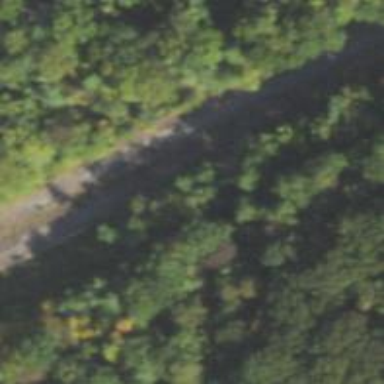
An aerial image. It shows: Abandoned railway.